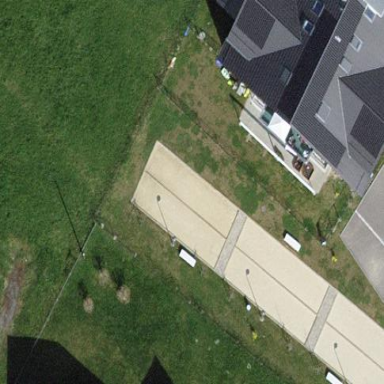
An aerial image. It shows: Pitch for playing boules.